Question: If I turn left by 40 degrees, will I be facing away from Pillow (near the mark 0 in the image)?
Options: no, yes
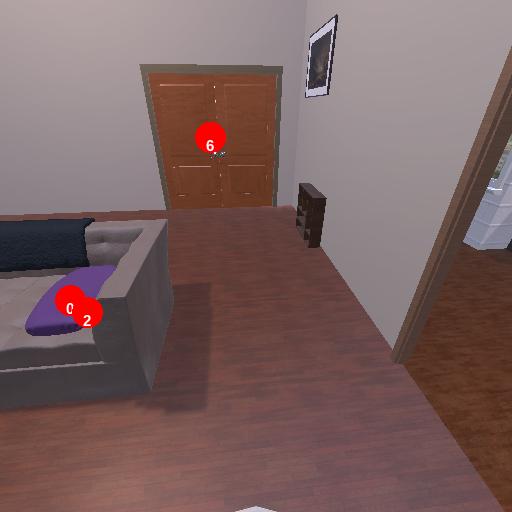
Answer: no